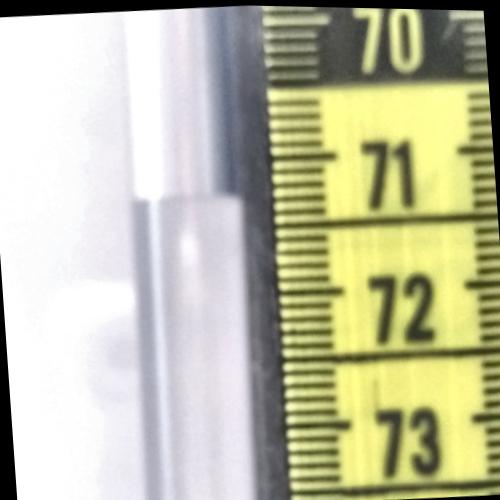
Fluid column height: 71.3 cm